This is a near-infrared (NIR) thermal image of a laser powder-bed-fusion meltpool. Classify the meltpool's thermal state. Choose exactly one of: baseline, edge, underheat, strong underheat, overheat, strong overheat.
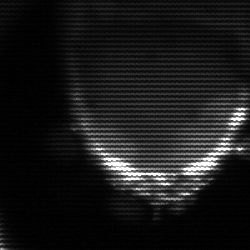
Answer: edge